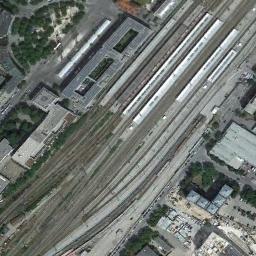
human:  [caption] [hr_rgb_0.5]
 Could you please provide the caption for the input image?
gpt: The railway station is next to some buildings and trees .

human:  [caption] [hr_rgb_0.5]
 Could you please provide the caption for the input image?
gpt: There is a fully equipped railway station in the city .

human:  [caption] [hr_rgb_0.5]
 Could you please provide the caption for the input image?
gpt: The railway station has lots of railways and some trains .

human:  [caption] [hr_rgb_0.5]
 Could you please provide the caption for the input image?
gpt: There are many buildings of different shapes and sizes beside the railway station .

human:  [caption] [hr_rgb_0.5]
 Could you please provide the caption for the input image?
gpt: There are some buildings around the railway station .